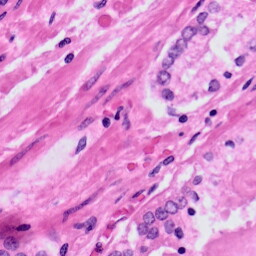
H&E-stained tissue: Prostate